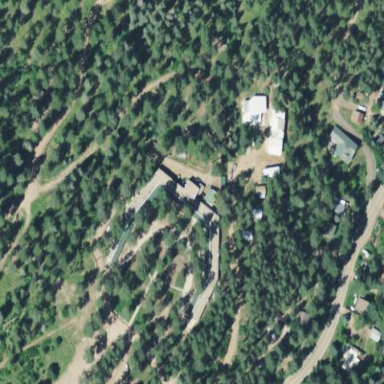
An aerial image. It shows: Ranger station building.